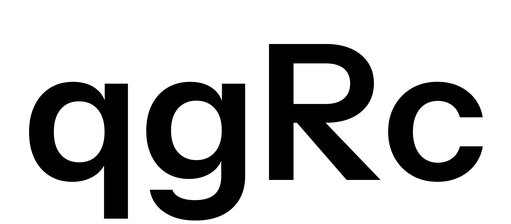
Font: InstrumentSans_SemiBold